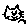
Label: cat